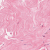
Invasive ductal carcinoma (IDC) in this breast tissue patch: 0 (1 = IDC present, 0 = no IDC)